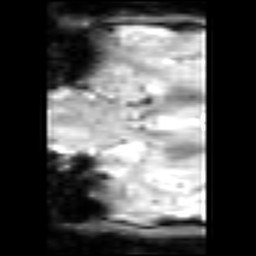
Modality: inplaneT2
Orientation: coronal
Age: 26
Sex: male